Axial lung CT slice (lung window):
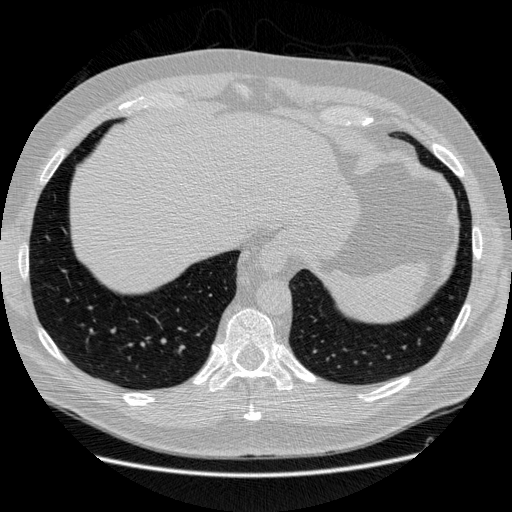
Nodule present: no